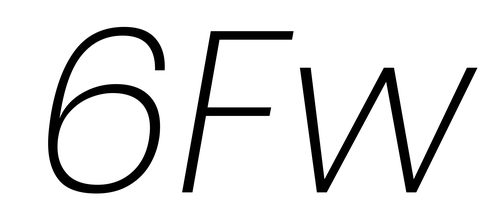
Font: Poppins-ExtraLightItalic